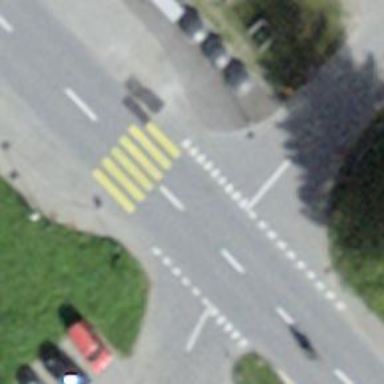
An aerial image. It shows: Marked zebra crossing on the road.